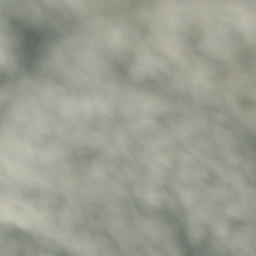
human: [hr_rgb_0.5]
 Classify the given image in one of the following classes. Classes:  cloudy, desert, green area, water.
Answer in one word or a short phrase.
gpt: cloudy